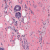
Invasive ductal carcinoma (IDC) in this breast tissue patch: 0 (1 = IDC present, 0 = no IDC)